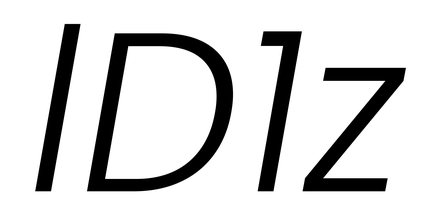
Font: Poppins-LightItalic